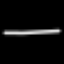
Label: line